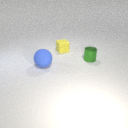
small green metal cylinder in front of small yellow rubber cube